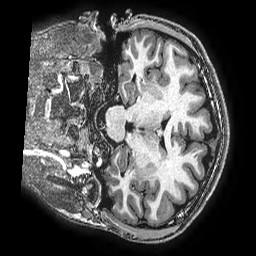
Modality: T1w
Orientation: coronal
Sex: male
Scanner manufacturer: ge
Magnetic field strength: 3 T
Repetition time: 0.0077 s
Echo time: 0.003436 s